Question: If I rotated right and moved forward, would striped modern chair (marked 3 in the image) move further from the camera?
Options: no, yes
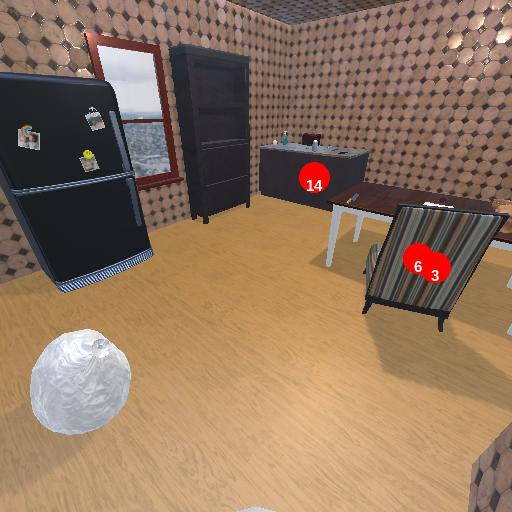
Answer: no